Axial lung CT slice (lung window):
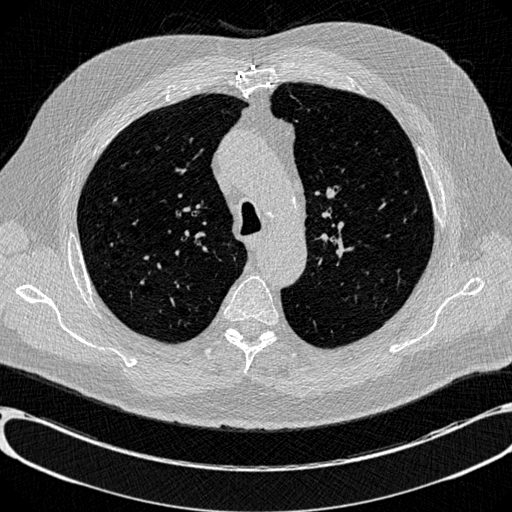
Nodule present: no